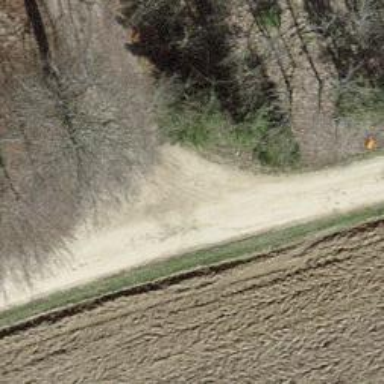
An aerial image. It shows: Gravel track with grade2 quality.